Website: slack
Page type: payment
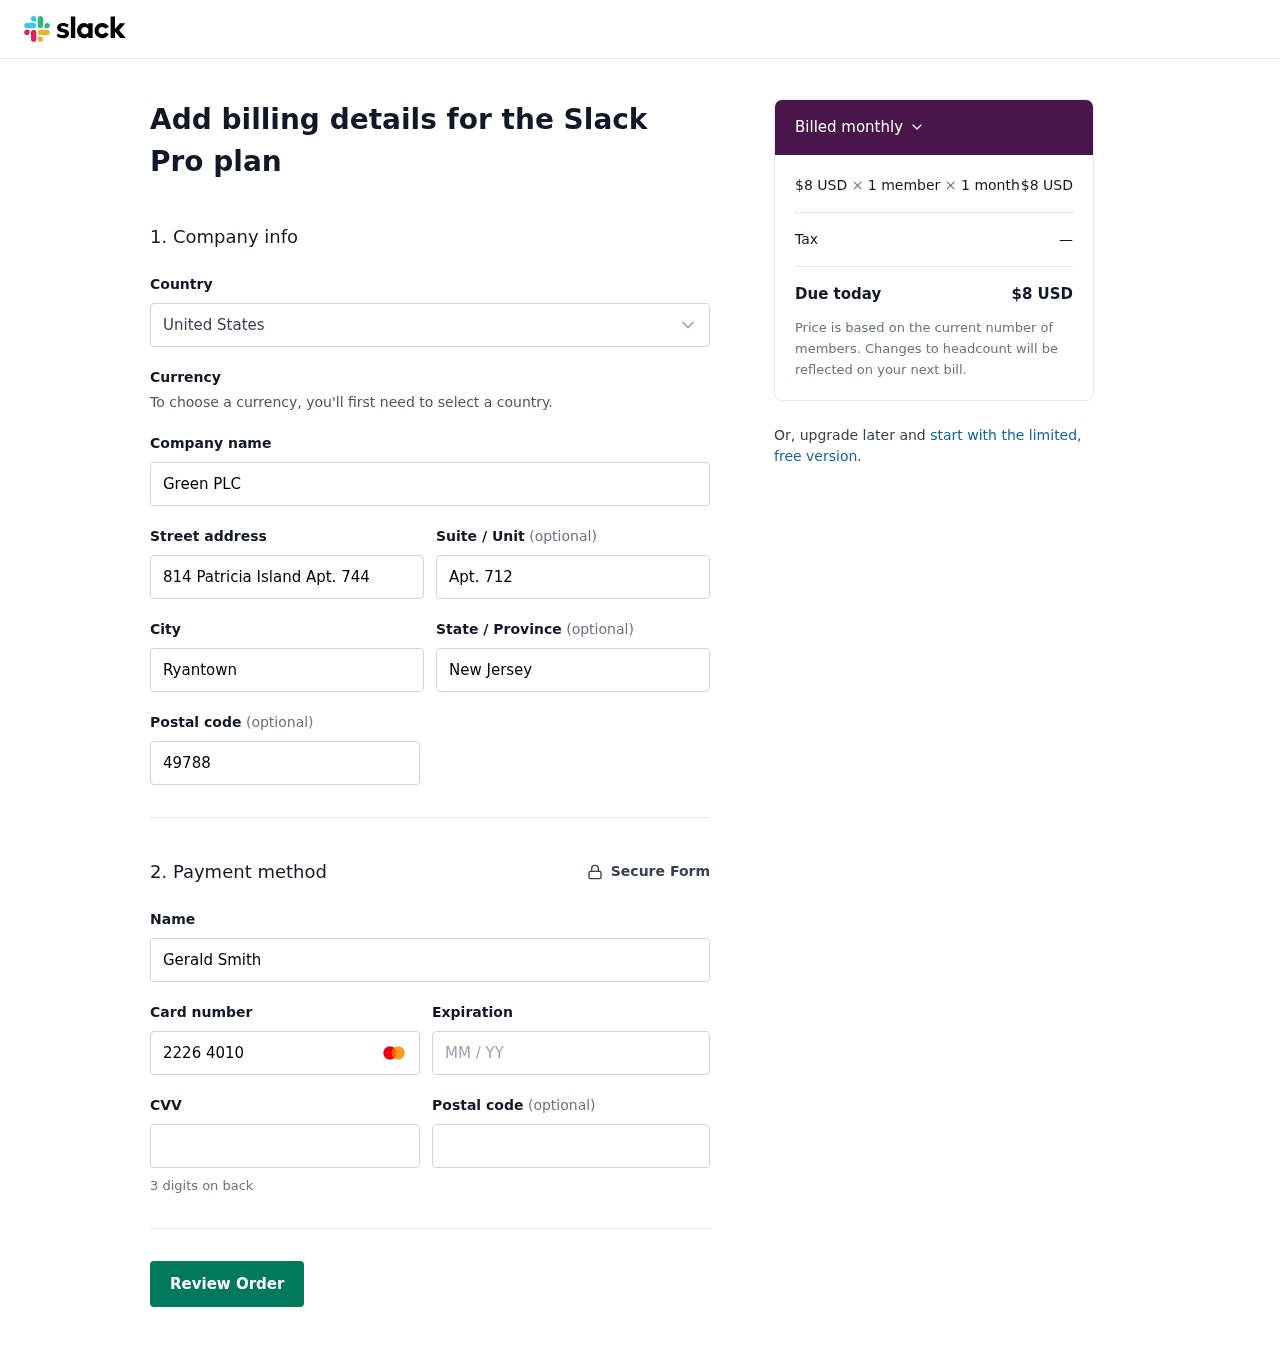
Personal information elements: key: PII_COUNTRY
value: United States
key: PII_COMPANY
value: Green PLC
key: PII_STREET
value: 814 Patricia Island Apt. 744
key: PII_STREET2
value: Apt. 712
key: PII_CITY
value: Ryantown
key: PII_STATE
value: New Jersey
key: PII_POSTCODE
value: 49788
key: PII_FULLNAME
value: Gerald Smith
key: PII_CARD_NUMBER
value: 2226 4010 5472 7254
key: PII_CARD_EXPIRY
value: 04/28
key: PII_CARD_CVV
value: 789
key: PII_POSTCODE2
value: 37681
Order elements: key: ORDER_PRICE_PER_MEMBER
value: $8 USD
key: ORDER_NUM_MEMBERS
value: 1 member
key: ORDER_NUM_MONTHS
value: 1 month
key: ORDER_SUBTOTAL
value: $8 USD
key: ORDER_TAX
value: —
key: ORDER_TOTAL
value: $8 USD